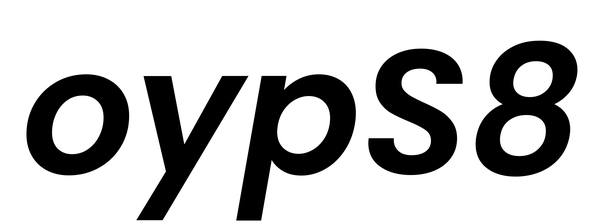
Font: Poppins-SemiBoldItalic